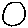
Label: circle